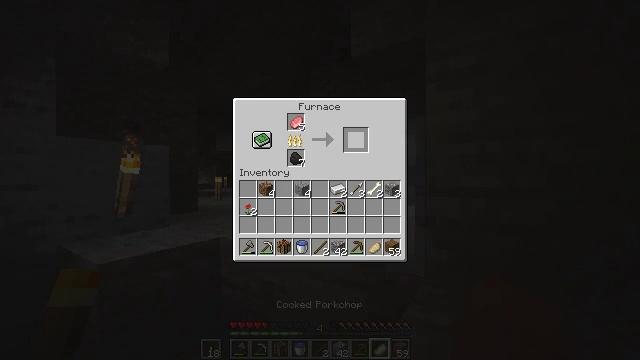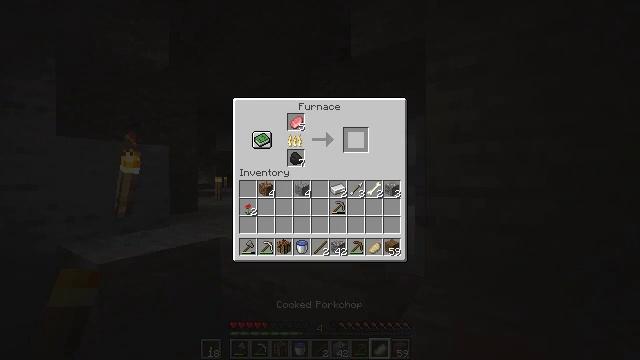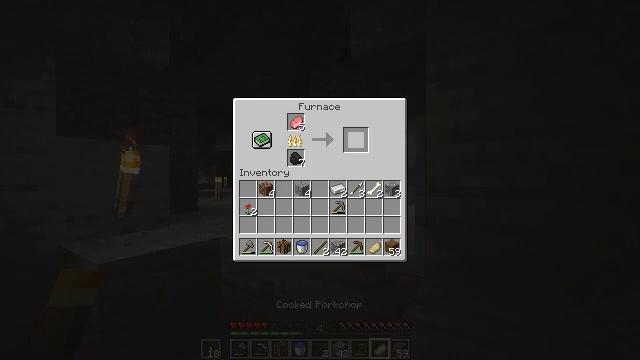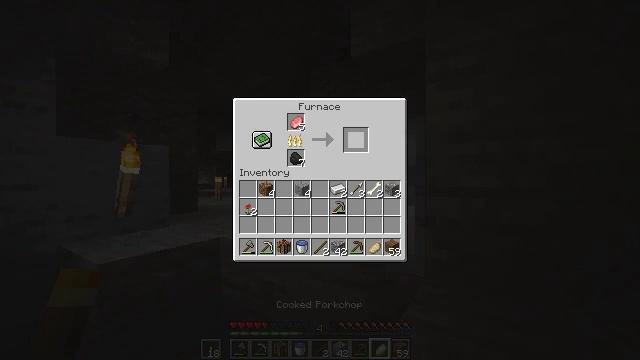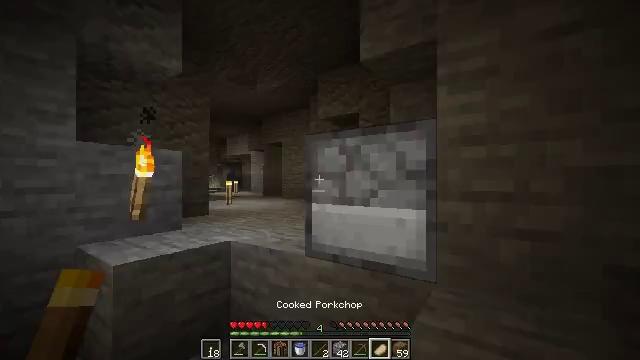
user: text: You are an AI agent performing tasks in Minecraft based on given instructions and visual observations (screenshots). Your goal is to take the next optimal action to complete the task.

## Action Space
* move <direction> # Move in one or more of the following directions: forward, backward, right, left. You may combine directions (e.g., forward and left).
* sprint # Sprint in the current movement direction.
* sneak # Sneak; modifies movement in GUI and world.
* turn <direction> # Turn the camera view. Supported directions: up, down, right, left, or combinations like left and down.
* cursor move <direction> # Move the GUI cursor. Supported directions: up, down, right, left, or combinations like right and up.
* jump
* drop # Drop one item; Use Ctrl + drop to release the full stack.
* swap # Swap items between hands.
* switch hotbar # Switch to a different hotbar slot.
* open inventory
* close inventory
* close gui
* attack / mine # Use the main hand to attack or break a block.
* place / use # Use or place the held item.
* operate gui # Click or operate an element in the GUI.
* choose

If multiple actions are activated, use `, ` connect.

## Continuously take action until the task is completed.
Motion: motion action
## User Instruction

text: Turn raw porkchop into a cooked porkchop using a furnace.
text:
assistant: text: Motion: sneak, operate gui
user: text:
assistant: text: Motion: sneak
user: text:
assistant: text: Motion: sneak
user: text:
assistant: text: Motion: sneak, cursor move left
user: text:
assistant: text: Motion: sneak, close gui